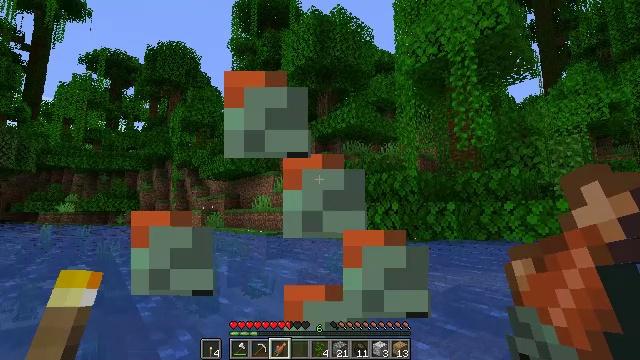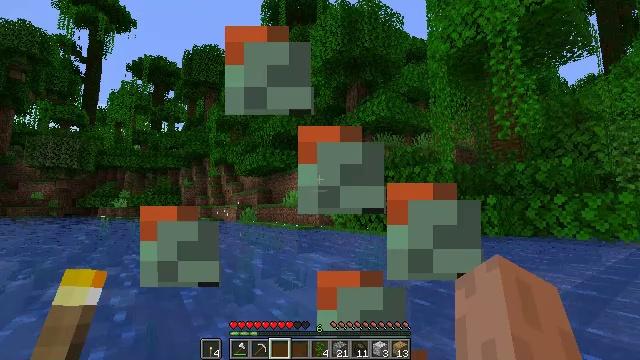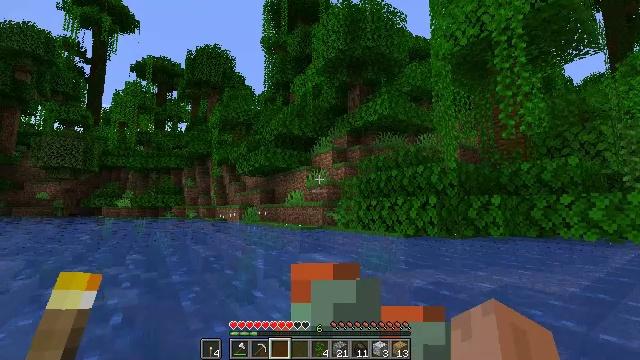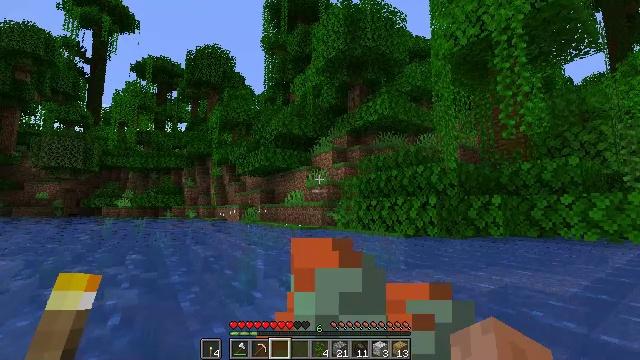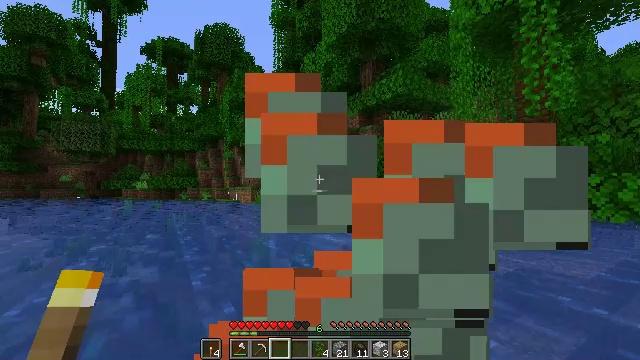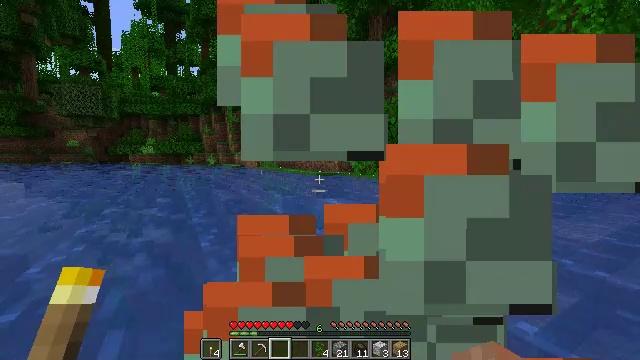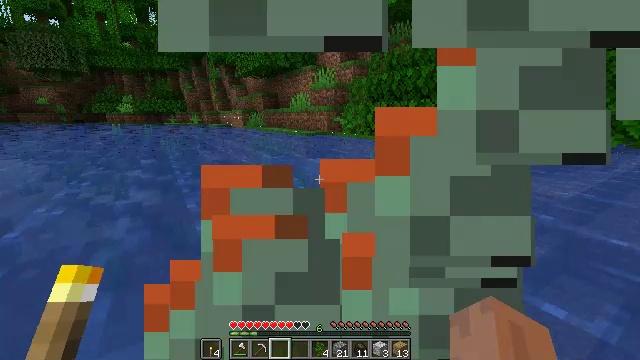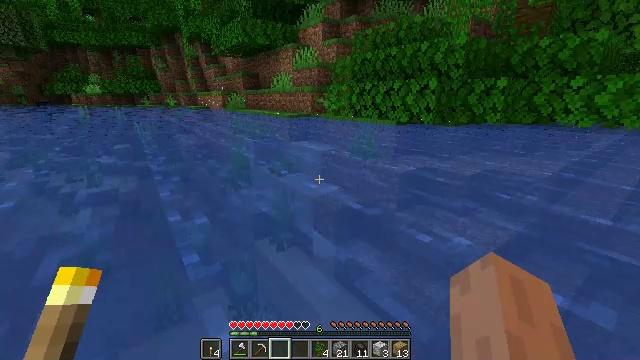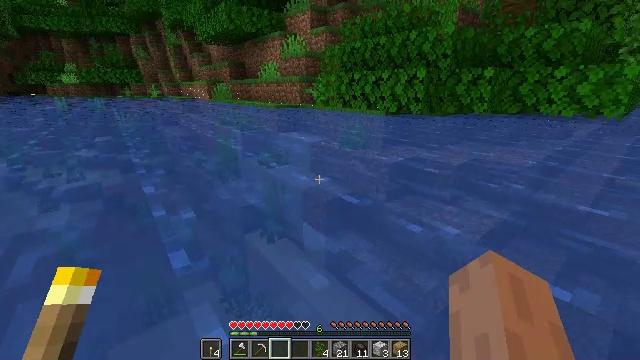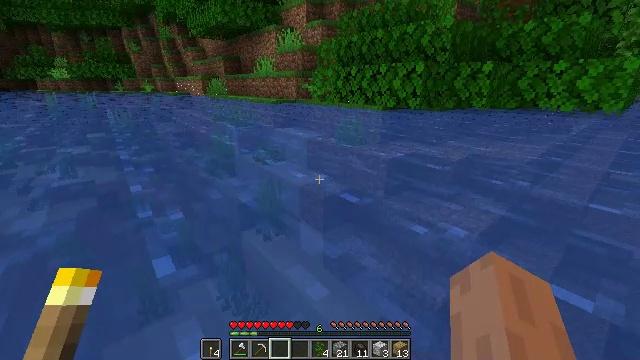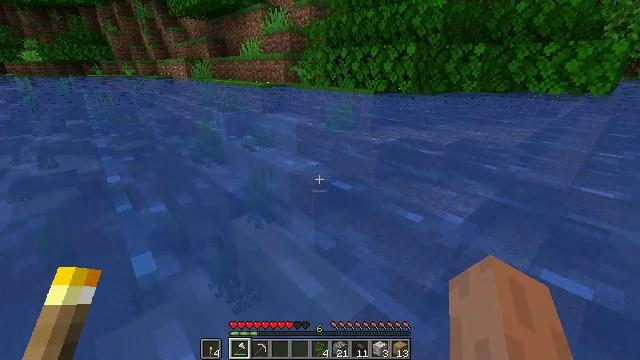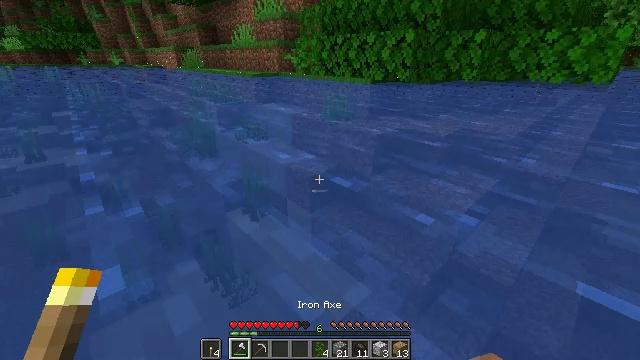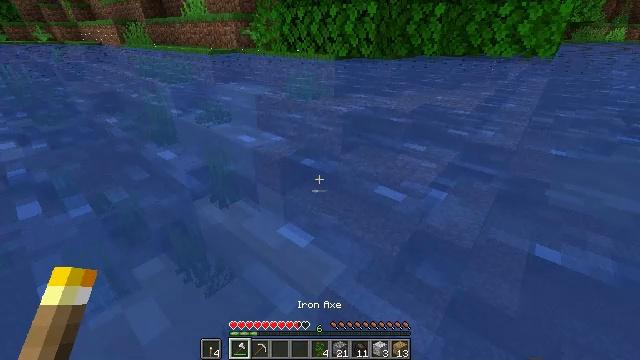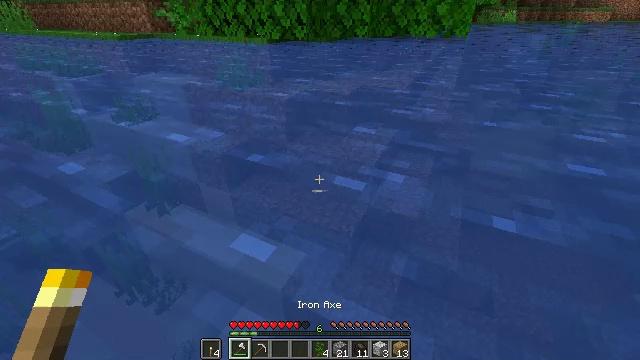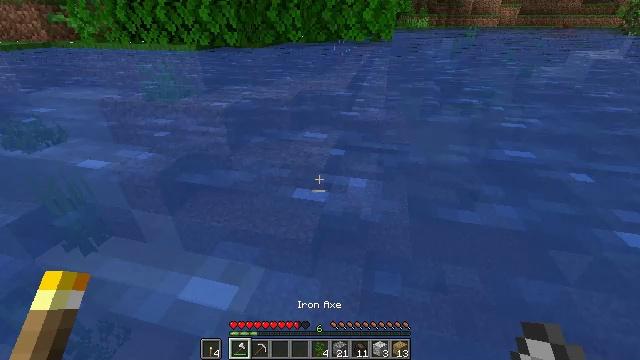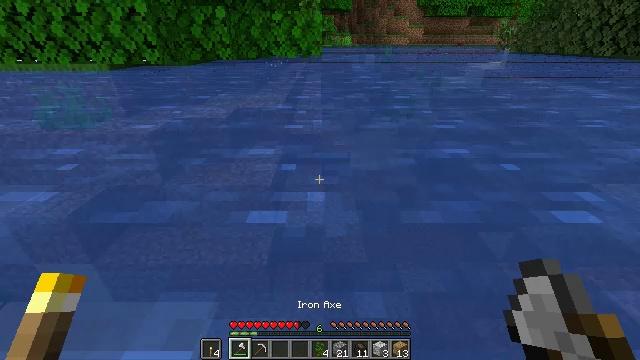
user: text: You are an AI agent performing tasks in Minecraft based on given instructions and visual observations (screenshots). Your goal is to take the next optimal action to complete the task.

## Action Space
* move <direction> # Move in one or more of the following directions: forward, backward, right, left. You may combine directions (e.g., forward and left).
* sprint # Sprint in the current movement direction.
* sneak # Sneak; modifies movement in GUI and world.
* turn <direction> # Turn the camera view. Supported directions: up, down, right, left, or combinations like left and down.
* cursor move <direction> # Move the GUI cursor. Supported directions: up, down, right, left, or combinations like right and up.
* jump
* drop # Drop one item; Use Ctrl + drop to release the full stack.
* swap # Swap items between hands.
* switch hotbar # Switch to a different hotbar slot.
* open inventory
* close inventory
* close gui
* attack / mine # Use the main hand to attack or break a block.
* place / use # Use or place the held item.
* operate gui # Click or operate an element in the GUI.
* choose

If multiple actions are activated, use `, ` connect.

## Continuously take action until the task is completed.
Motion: motion action
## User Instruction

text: Fish and kill the salmon.
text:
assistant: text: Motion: move forward, turn left and down, use / place
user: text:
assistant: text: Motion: move forward, use / place
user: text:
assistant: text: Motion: move forward, use / place
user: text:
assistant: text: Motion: move forward, turn left and down, use / place
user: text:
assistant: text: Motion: move forward, turn left and down, use / place
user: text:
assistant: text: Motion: move forward, turn right and down, use / place
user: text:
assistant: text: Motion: move forward, turn right and down
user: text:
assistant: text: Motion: move forward, turn right and down
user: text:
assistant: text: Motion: move forward
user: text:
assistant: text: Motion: move forward, turn right and down, switch to hotbar 1
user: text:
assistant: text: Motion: move forward, turn right and down, switch to hotbar 1
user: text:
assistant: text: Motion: move forward, turn right and down, switch to hotbar 1
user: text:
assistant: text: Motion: move forward, turn right and down
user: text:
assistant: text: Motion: move forward, turn right and up
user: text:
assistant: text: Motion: move forward, sneak, turn right and up
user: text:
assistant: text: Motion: move forward, sneak, turn right and up
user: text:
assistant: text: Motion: move forward, sneak, turn right and up
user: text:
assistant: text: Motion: move forward, turn up
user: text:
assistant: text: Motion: move forward, turn right and up
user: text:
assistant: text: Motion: move forward, sprint, turn right and up
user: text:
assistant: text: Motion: move forward, sprint, turn right and up
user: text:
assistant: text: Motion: move forward, sprint
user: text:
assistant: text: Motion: move forward, sprint
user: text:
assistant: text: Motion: move forward, sprint, turn up
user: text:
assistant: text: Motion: move forward, sprint, turn up
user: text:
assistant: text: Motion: move forward, sprint, turn left and up
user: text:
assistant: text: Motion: move forward, sprint, turn left and up
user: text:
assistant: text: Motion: move forward, sprint, turn up
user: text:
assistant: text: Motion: move forward, sprint, turn up
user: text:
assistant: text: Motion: move forward, sprint, turn up